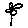
Label: flower